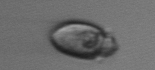
Label: Amphidinium